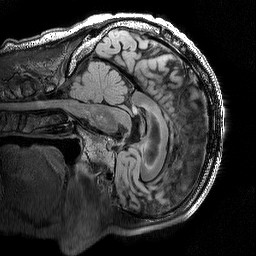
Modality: T2w
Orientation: sagittal
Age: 73
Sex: male
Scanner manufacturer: siemens
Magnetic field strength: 3 T
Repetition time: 5 s
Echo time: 0.386 s